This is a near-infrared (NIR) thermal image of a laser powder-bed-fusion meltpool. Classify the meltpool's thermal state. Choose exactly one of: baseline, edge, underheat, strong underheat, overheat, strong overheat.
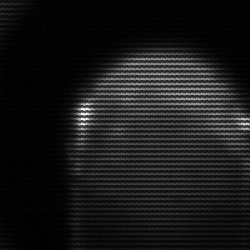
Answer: edge